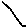
Label: line